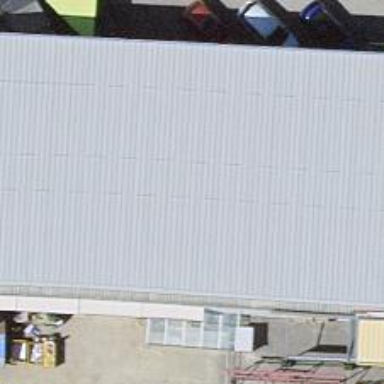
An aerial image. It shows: Hardware shop.